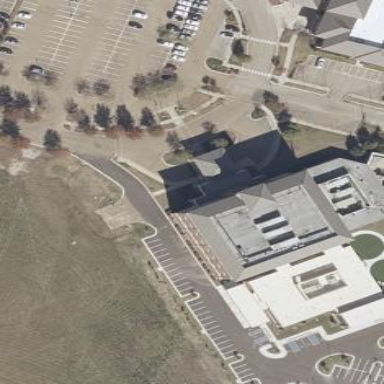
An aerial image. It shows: Building.